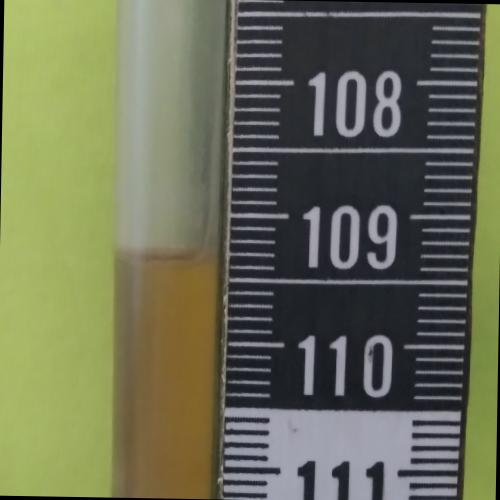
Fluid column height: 109.3 cm